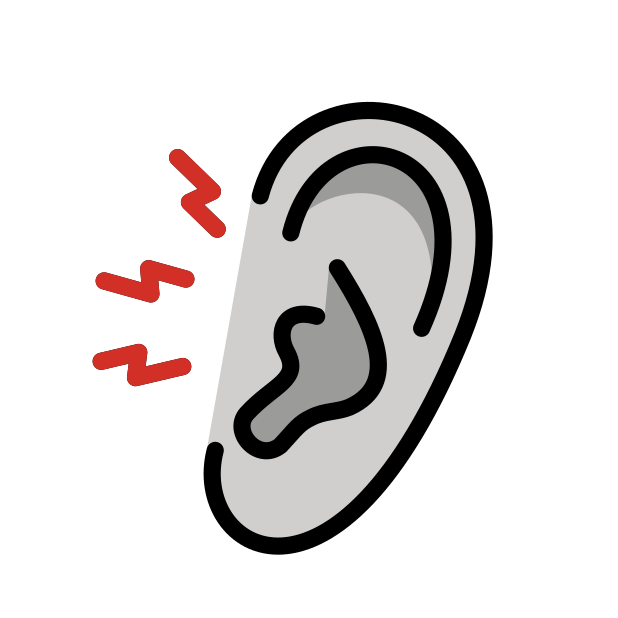
earache